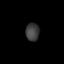
Tissue: prostate
Cell type: T cells
Senescence score: 0.3615
Nuclear area (px): 235
Mean DAPI intensity: 62.298